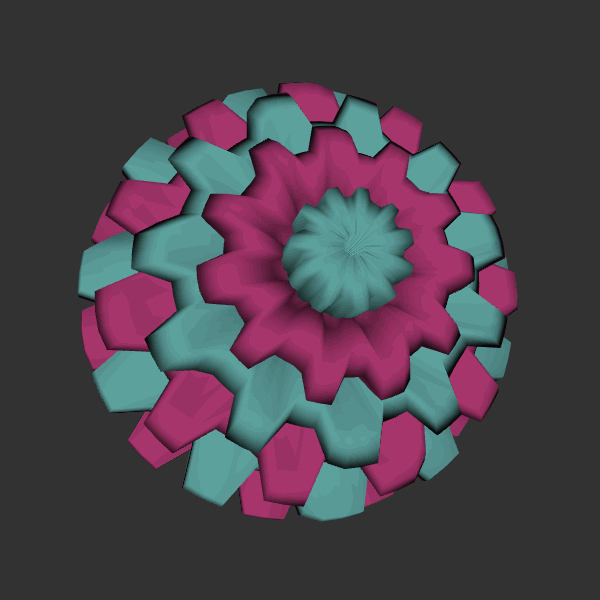
Background: dark